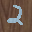
Label: 2